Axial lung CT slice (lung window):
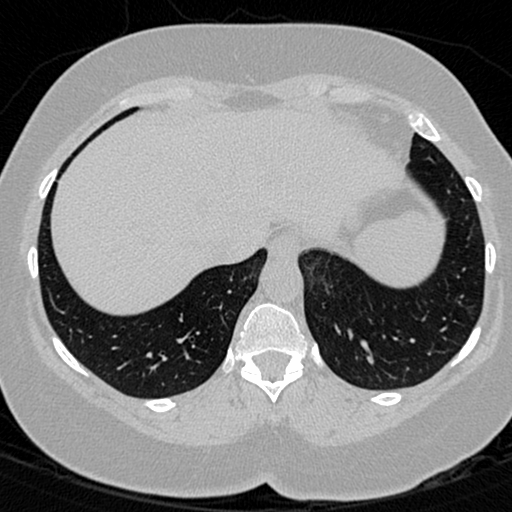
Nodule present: no